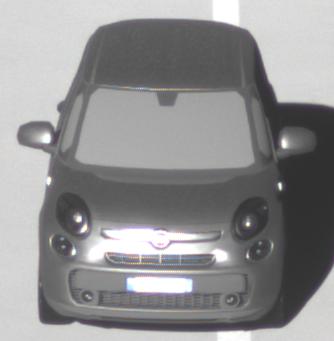
Make: Fiat
Model: 500L 1.4 16V
Detailed model: 500L (199)
Model produced from: 2012/10
Model produced until: 2017/05
Doors: 5
Color: gray
Road condition: dry road
Daytime: morning or afternoon
Contrast: high contrast